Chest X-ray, AP view. Patient: 62 years old, sex F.
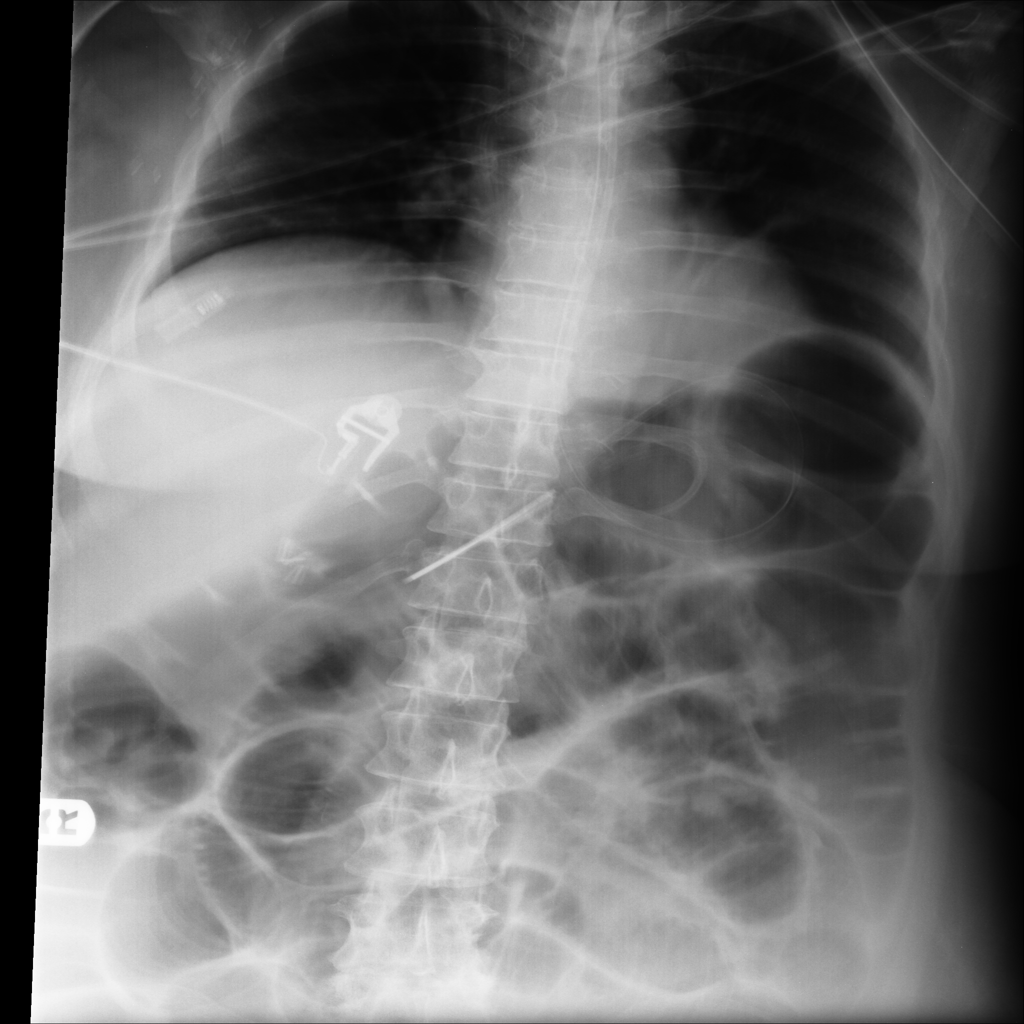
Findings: No Finding